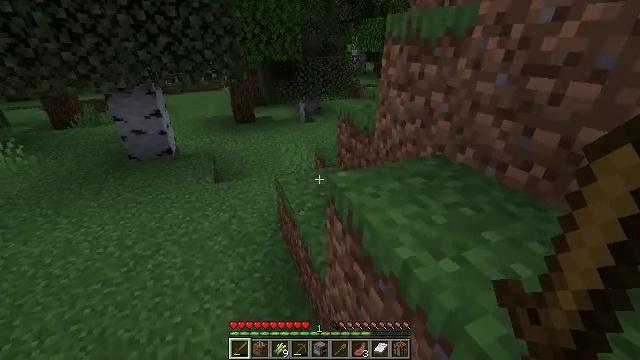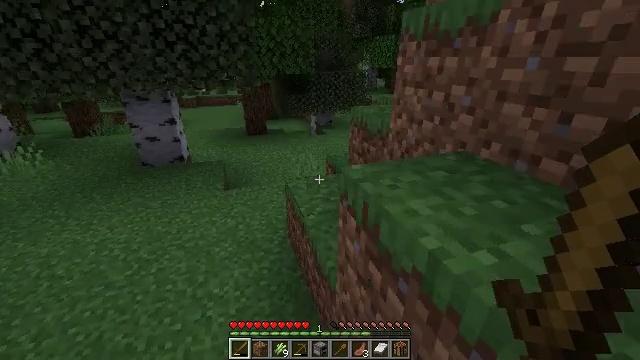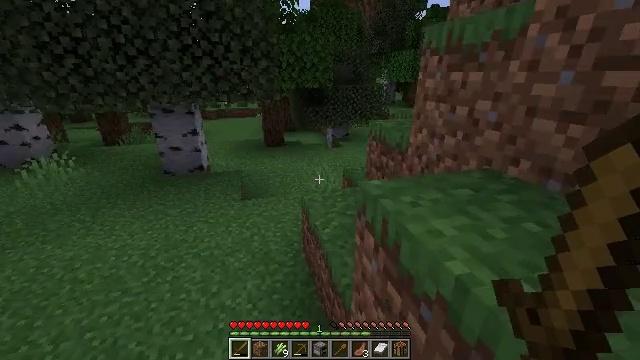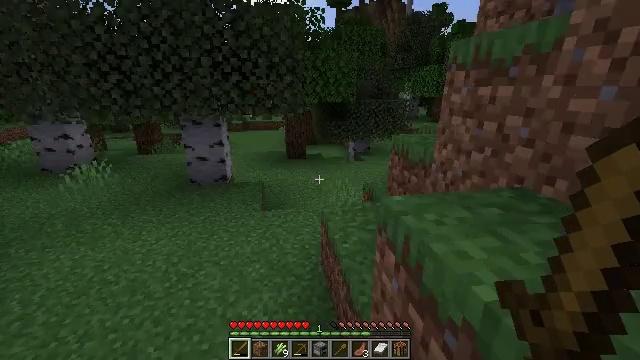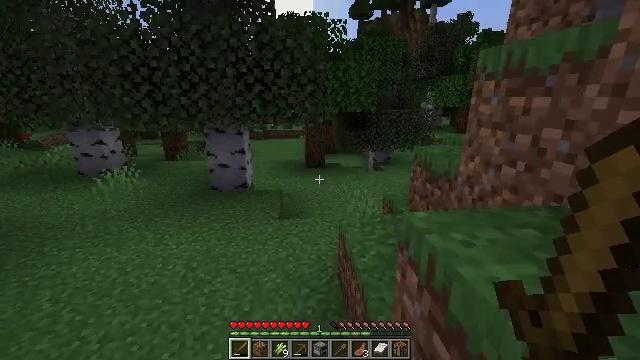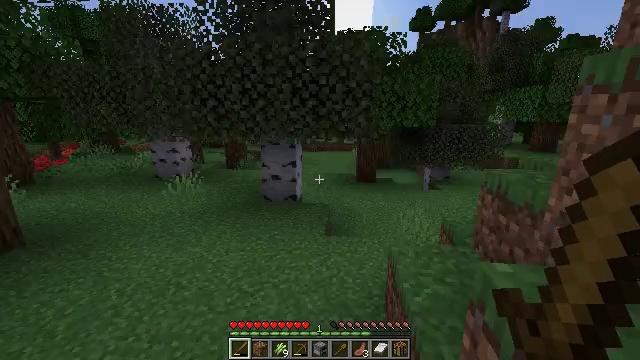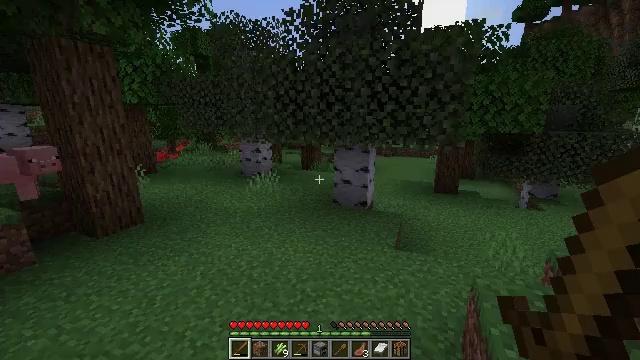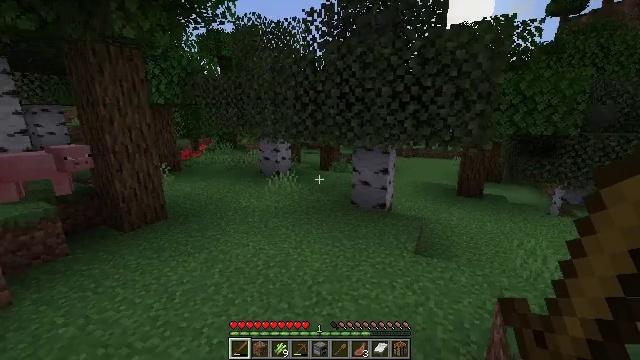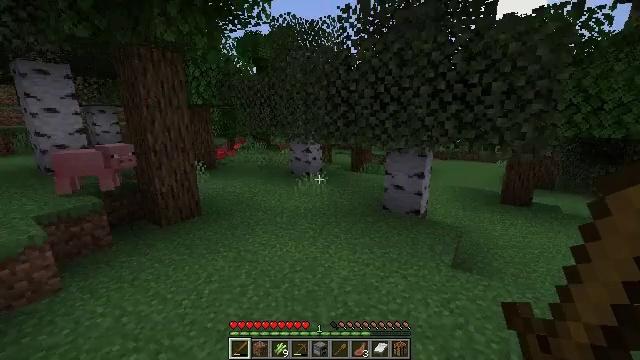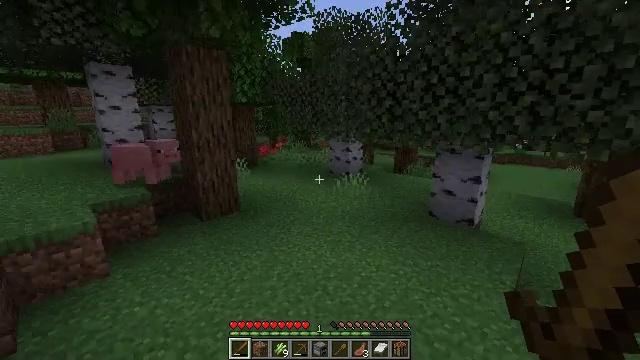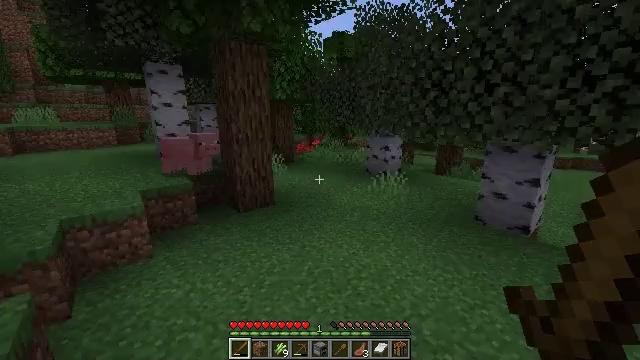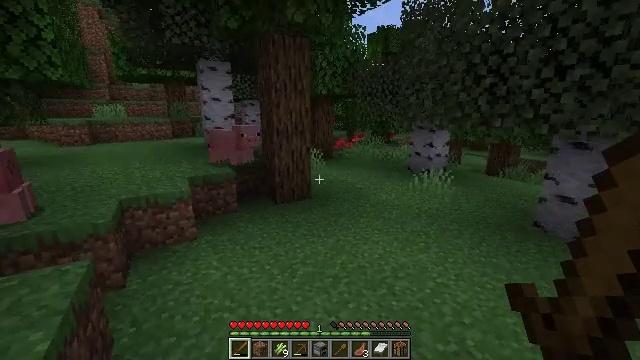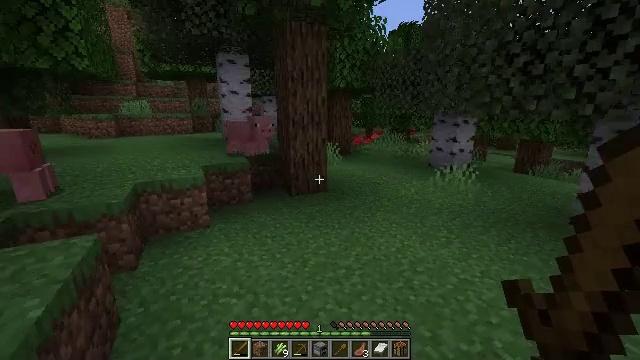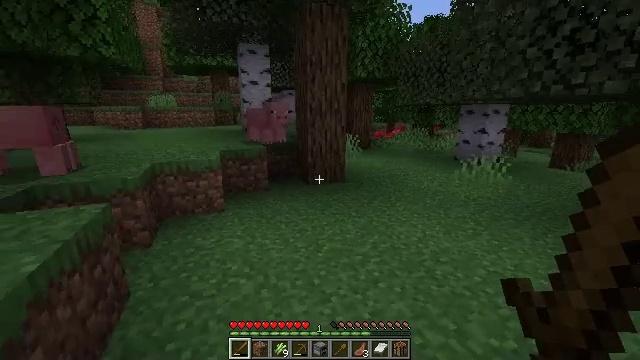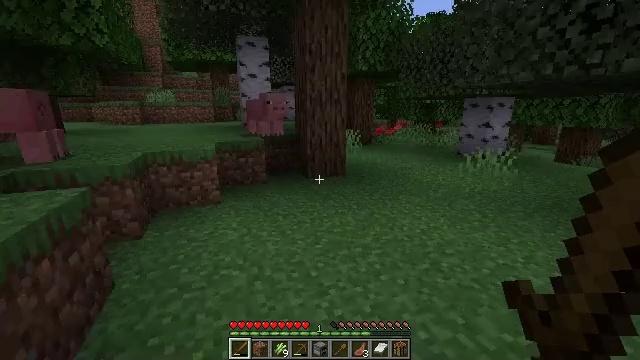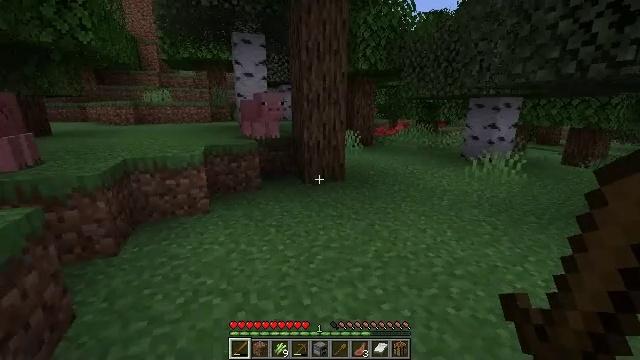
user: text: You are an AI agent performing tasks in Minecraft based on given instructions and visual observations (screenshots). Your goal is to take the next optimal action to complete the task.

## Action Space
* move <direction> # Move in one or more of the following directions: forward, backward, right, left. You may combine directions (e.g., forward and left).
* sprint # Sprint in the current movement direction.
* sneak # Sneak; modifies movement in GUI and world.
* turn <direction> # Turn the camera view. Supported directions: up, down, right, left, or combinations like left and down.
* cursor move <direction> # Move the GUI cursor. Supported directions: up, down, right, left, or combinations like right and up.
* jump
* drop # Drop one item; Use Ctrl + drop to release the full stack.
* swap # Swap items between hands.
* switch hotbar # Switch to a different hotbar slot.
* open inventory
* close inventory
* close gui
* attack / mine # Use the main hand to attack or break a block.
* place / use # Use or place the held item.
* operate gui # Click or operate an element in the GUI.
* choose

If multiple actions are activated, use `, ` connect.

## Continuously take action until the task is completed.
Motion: motion action
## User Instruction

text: Mine the sugar cane near rivers.
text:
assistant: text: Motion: turn left and up
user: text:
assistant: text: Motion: turn left and up
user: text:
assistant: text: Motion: turn left and up
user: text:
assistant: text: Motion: move forward, turn left and up
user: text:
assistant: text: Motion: move forward, turn left and up
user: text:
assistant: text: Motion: move forward, turn left
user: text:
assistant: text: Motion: move forward, turn left
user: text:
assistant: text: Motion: move forward, turn left
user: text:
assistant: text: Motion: move forward, turn left
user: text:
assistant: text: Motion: move forward, turn left
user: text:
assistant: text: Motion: move forward, turn left
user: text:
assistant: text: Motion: move forward, turn left
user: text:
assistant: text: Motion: move forward, turn left
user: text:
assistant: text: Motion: move forward
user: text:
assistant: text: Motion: move forward
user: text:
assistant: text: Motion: move forward
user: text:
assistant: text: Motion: move forward
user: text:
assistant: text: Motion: move forward
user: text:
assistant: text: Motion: move forward
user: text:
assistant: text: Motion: move forward
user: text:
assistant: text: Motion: move forward, turn right
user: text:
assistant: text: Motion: move forward, turn right
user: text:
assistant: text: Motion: move forward, turn right
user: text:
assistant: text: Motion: move forward, turn right
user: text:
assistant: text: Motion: move forward, turn right
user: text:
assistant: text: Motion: move forward
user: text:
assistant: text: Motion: move forward, sprint
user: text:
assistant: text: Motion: move forward, sprint, turn right
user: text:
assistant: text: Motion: move forward, sprint
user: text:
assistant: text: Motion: move forward, sprint